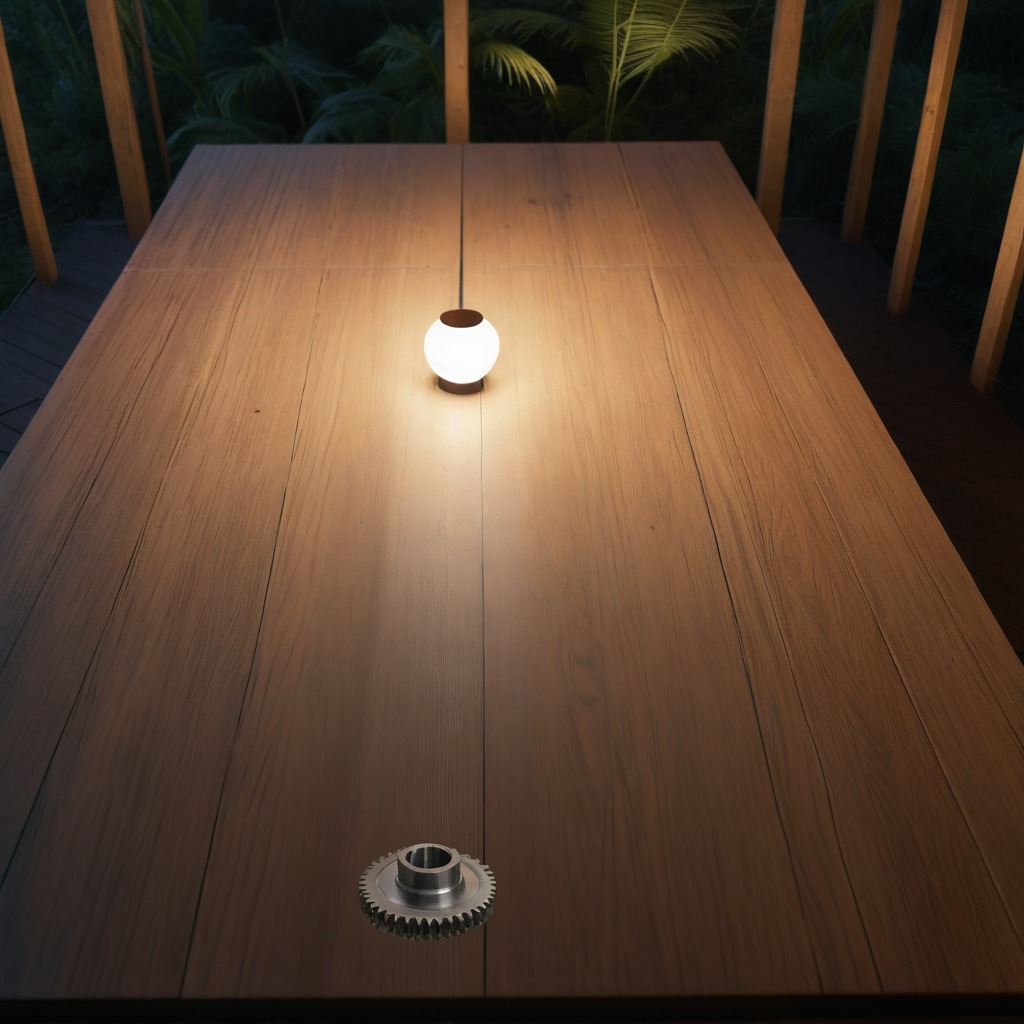
A steel gear with teeth is lying on the wooden table inside a jungle field workshop tent at night.